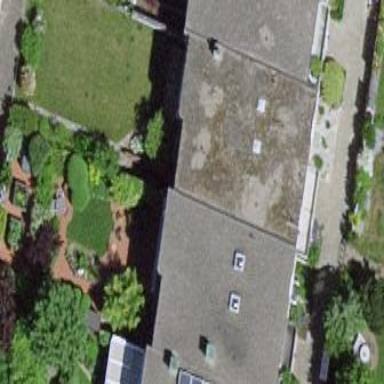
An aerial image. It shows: Terrace building.